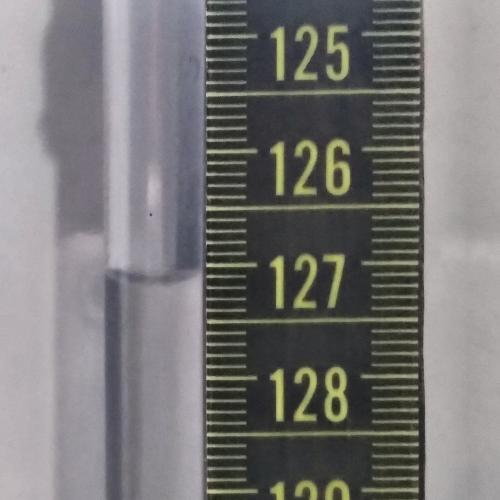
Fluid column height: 127.1 cm